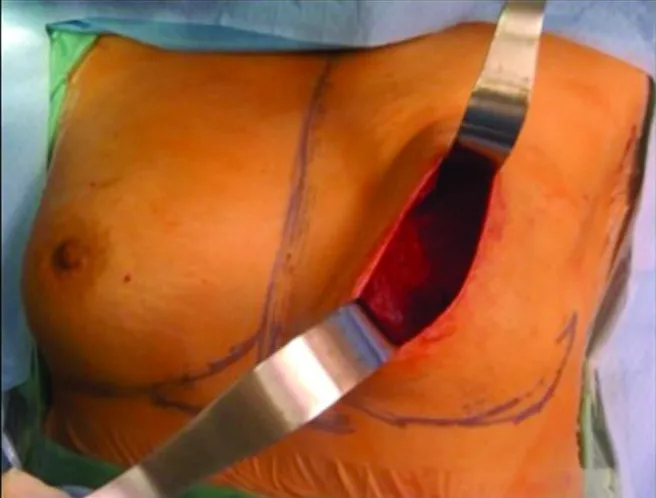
This intraoperative photograph of the left breast. Demonstrates the aberrant pectoralis accessory muscle, the oblique pectoralis anterior.
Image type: medical_photograph (other_medical_photograph)